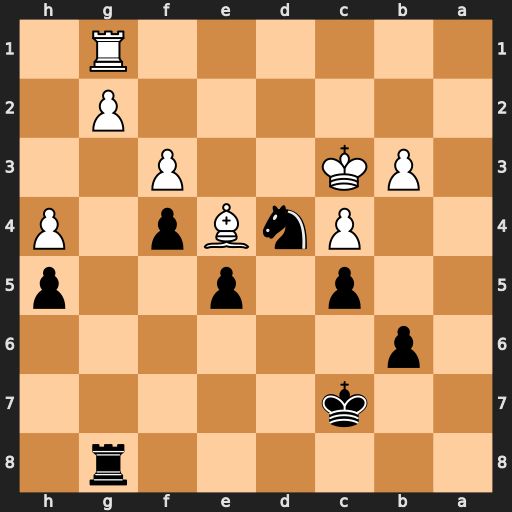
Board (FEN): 6r1/2k5/1p6/2p1p2p/2PnBp1P/1PK2P2/6P1/6R1
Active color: b
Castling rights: -
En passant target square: -
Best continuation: Ne2+ Kd3 Nxg1